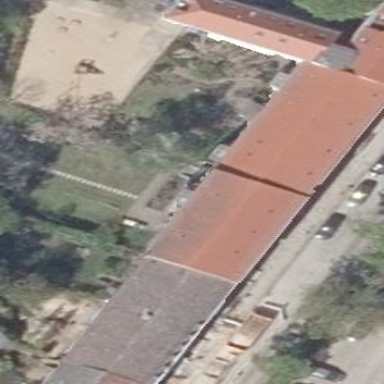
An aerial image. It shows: Historic residential building with baroque architecture. The gabled roof is covered with roof tiles.